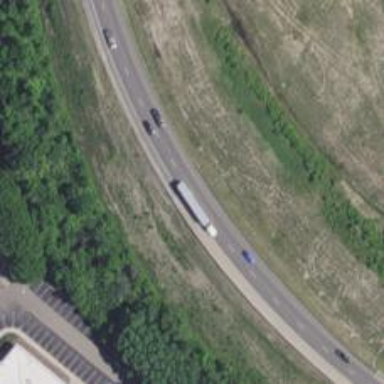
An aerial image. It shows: Motorway link with asphalt surface and embankment.